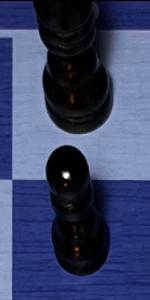
Label: Pawn_Black